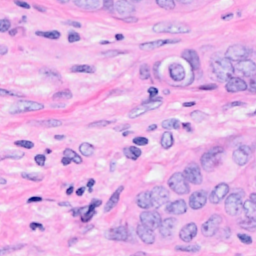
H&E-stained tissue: Breast